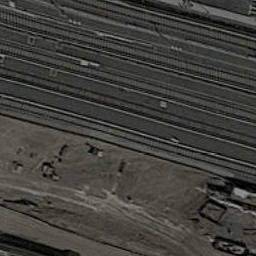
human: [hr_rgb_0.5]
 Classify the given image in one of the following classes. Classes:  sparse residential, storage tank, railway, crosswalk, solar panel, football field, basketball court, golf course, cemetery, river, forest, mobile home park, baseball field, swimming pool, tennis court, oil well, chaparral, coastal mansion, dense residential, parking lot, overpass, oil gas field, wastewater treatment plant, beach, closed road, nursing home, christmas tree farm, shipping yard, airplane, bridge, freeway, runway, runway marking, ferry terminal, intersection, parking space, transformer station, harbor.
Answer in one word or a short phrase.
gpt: railway